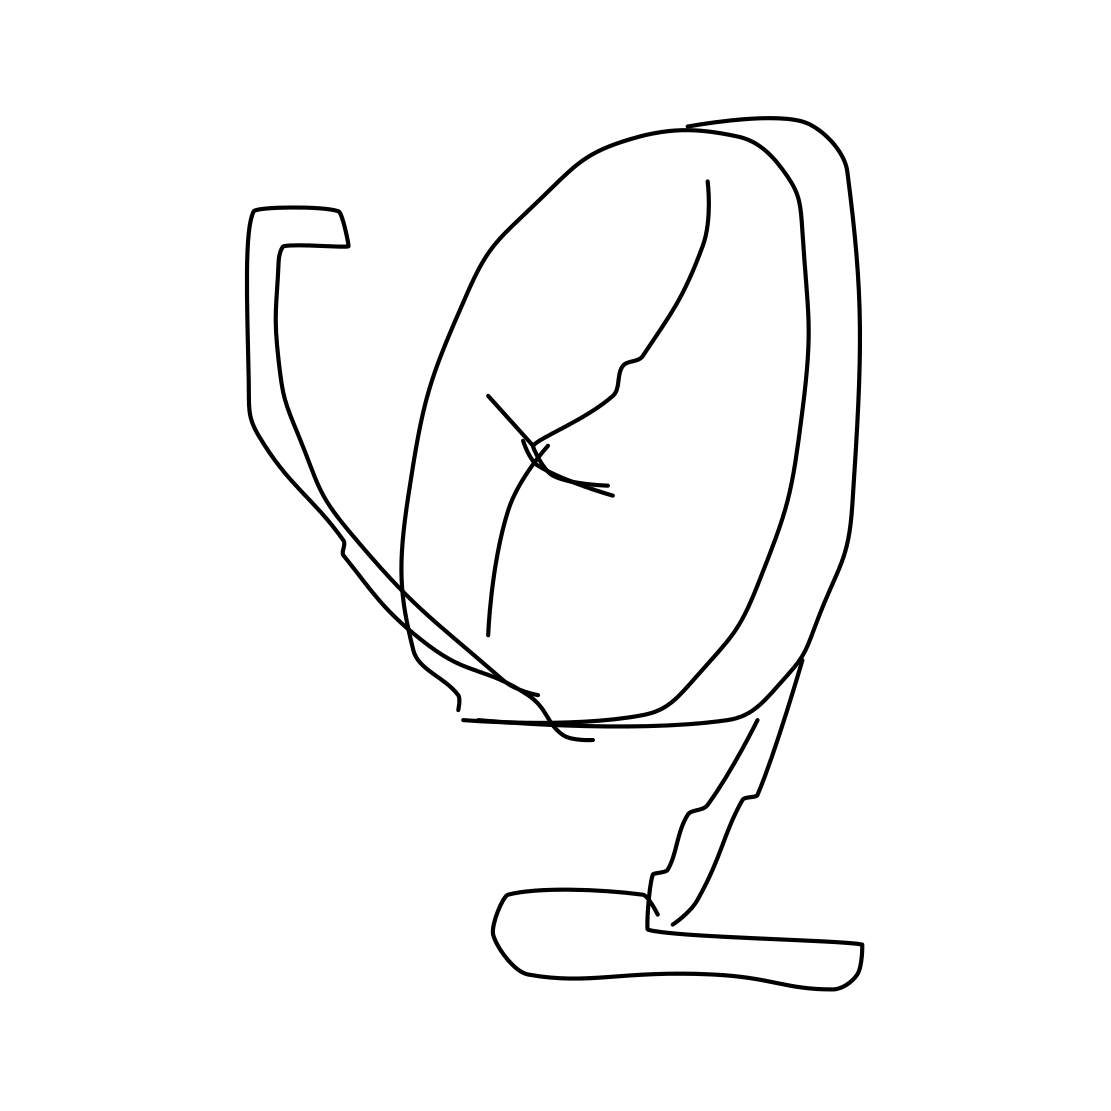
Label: satellite dish